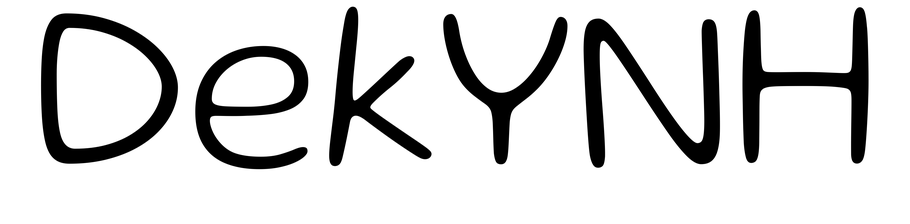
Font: Gluten_ExtraLight